Легковой автомобиль едет по горизонтальной дороге со скоростью $v_{0}$. Если водитель заблокирует задние колеса, тормозной путь машины составит $L_{1}=28~м$. Если водитель заблокирует передние колеса, тормозной путь будет равен $L_{2}=16~м$.
Каким окажется тормозной путь машины, если заблокировать все четыре колеса? Известно, что центр масс автомобиля расположен на равных расстояниях от осей передних и задних колес, диаметр которых одинаков.
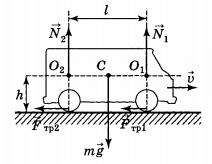
Решение: Пусть центр масс $C$ автомобиля расположен на высоте $h$ относительно полотна дороги, расстояние между осями передних и задних колес равно $l$ (см. рисунок).  Для случая торможения задними колесами запишем уравнения моментов относительно точки $O_{1}$: $$ N_{2} l-\frac{m g l}{2}+\mu N_{2} h=0. $$ Отсюда $N_{2}=\frac{m g}{2(1+\frac{\mu h}{l}}$. Работа силы трения равна $$ A_{1}=F_{тр 2} L_{1}=\mu N_{2} L_{1}=\mu \frac{m g L_{1}}{2(1+\mu h / l)}. \quad (1) $$ Аналогично, при торможении передними колесами уравнение моментов относительно точки $O_{2}$ имеет вид $$ \frac{m g l}{2}-N_{1} l+\mu N_{1} h=0, $$ откуда $$ N_{1}=\frac{m g}{2(1-\mu h / l)}. $$ Работа силы трения равна $$ A_{2}=F_{тр 1} L_{2}=\mu N_{1} L_{2}=\frac{\mu m g L_{2}}{2(1-\mu h / l)}. \quad (2) $$ При торможении всеми четырьмя колесами работа сил трения $$ A_{3}=\mu m g L_{3}. \quad (3) $$ Поскольку $\frac{m v_{0}^{2}}{2}=A_{1}=A_{2}=A_{3}$, то, совместно решая уравнения $(1)$, $(2)$ и $(3)$, получим $$ L_{3}=\frac{L_{1}+L_{2}}{4}=11~м. $$
Ответ: $$ L_{3}=\frac{L_{1}+L_{2}}{4}=11~м. $$
Темы:
T, Механика, Динамика, Всероссийские, Сухое трение, Трение